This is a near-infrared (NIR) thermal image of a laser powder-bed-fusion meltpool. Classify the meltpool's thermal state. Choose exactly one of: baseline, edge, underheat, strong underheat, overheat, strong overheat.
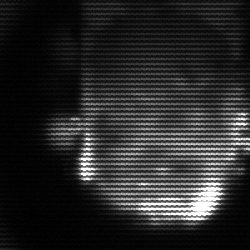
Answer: baseline